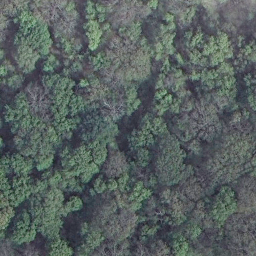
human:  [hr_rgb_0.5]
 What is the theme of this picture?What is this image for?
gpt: forest